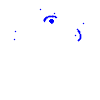
Particle: kaon